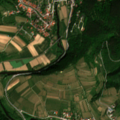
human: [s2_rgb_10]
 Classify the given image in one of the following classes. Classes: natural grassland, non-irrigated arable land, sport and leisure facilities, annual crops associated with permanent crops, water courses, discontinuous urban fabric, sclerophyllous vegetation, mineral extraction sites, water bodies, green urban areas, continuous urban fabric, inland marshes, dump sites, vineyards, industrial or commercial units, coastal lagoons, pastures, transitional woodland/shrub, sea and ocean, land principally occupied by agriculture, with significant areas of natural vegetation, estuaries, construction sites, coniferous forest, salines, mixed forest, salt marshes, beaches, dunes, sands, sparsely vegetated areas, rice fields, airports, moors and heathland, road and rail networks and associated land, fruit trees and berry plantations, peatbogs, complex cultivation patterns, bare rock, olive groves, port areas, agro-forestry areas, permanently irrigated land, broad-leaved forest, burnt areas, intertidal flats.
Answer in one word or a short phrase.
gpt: discontinuous urban fabric, vineyards, pastures, complex cultivation patterns, broad-leaved forest, coniferous forest, mixed forest